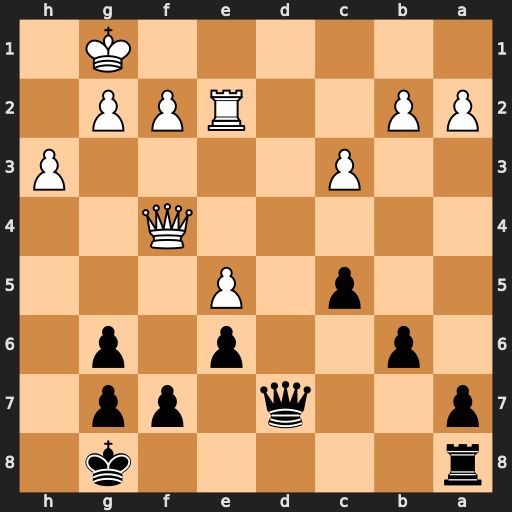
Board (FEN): r5k1/p2q1pp1/1p2p1p1/2p1P3/5Q2/2P4P/PP2RPP1/6K1
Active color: b
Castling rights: -
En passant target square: -
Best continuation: Qd1+ Re1 Qxe1+